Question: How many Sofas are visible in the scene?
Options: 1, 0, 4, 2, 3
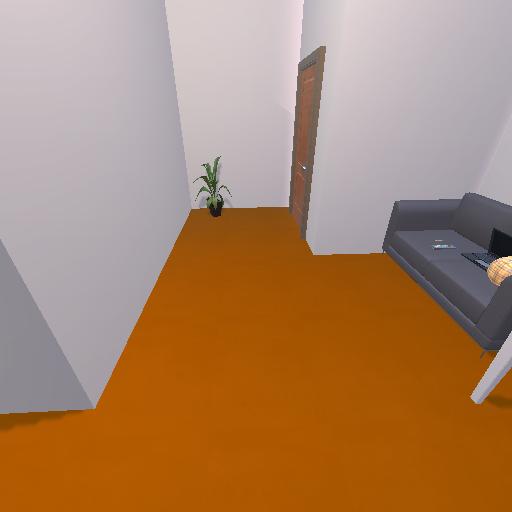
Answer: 1